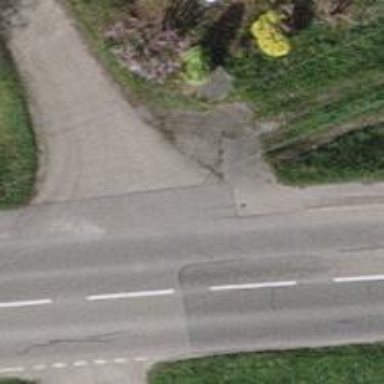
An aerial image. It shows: Asphalt footway with unmarked crossing.